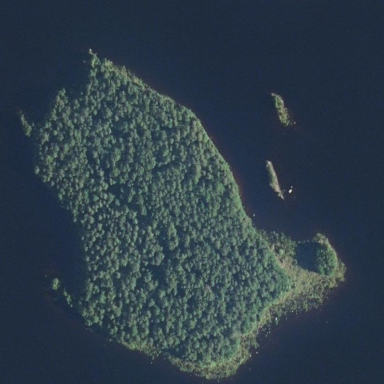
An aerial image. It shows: Islet.